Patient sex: M
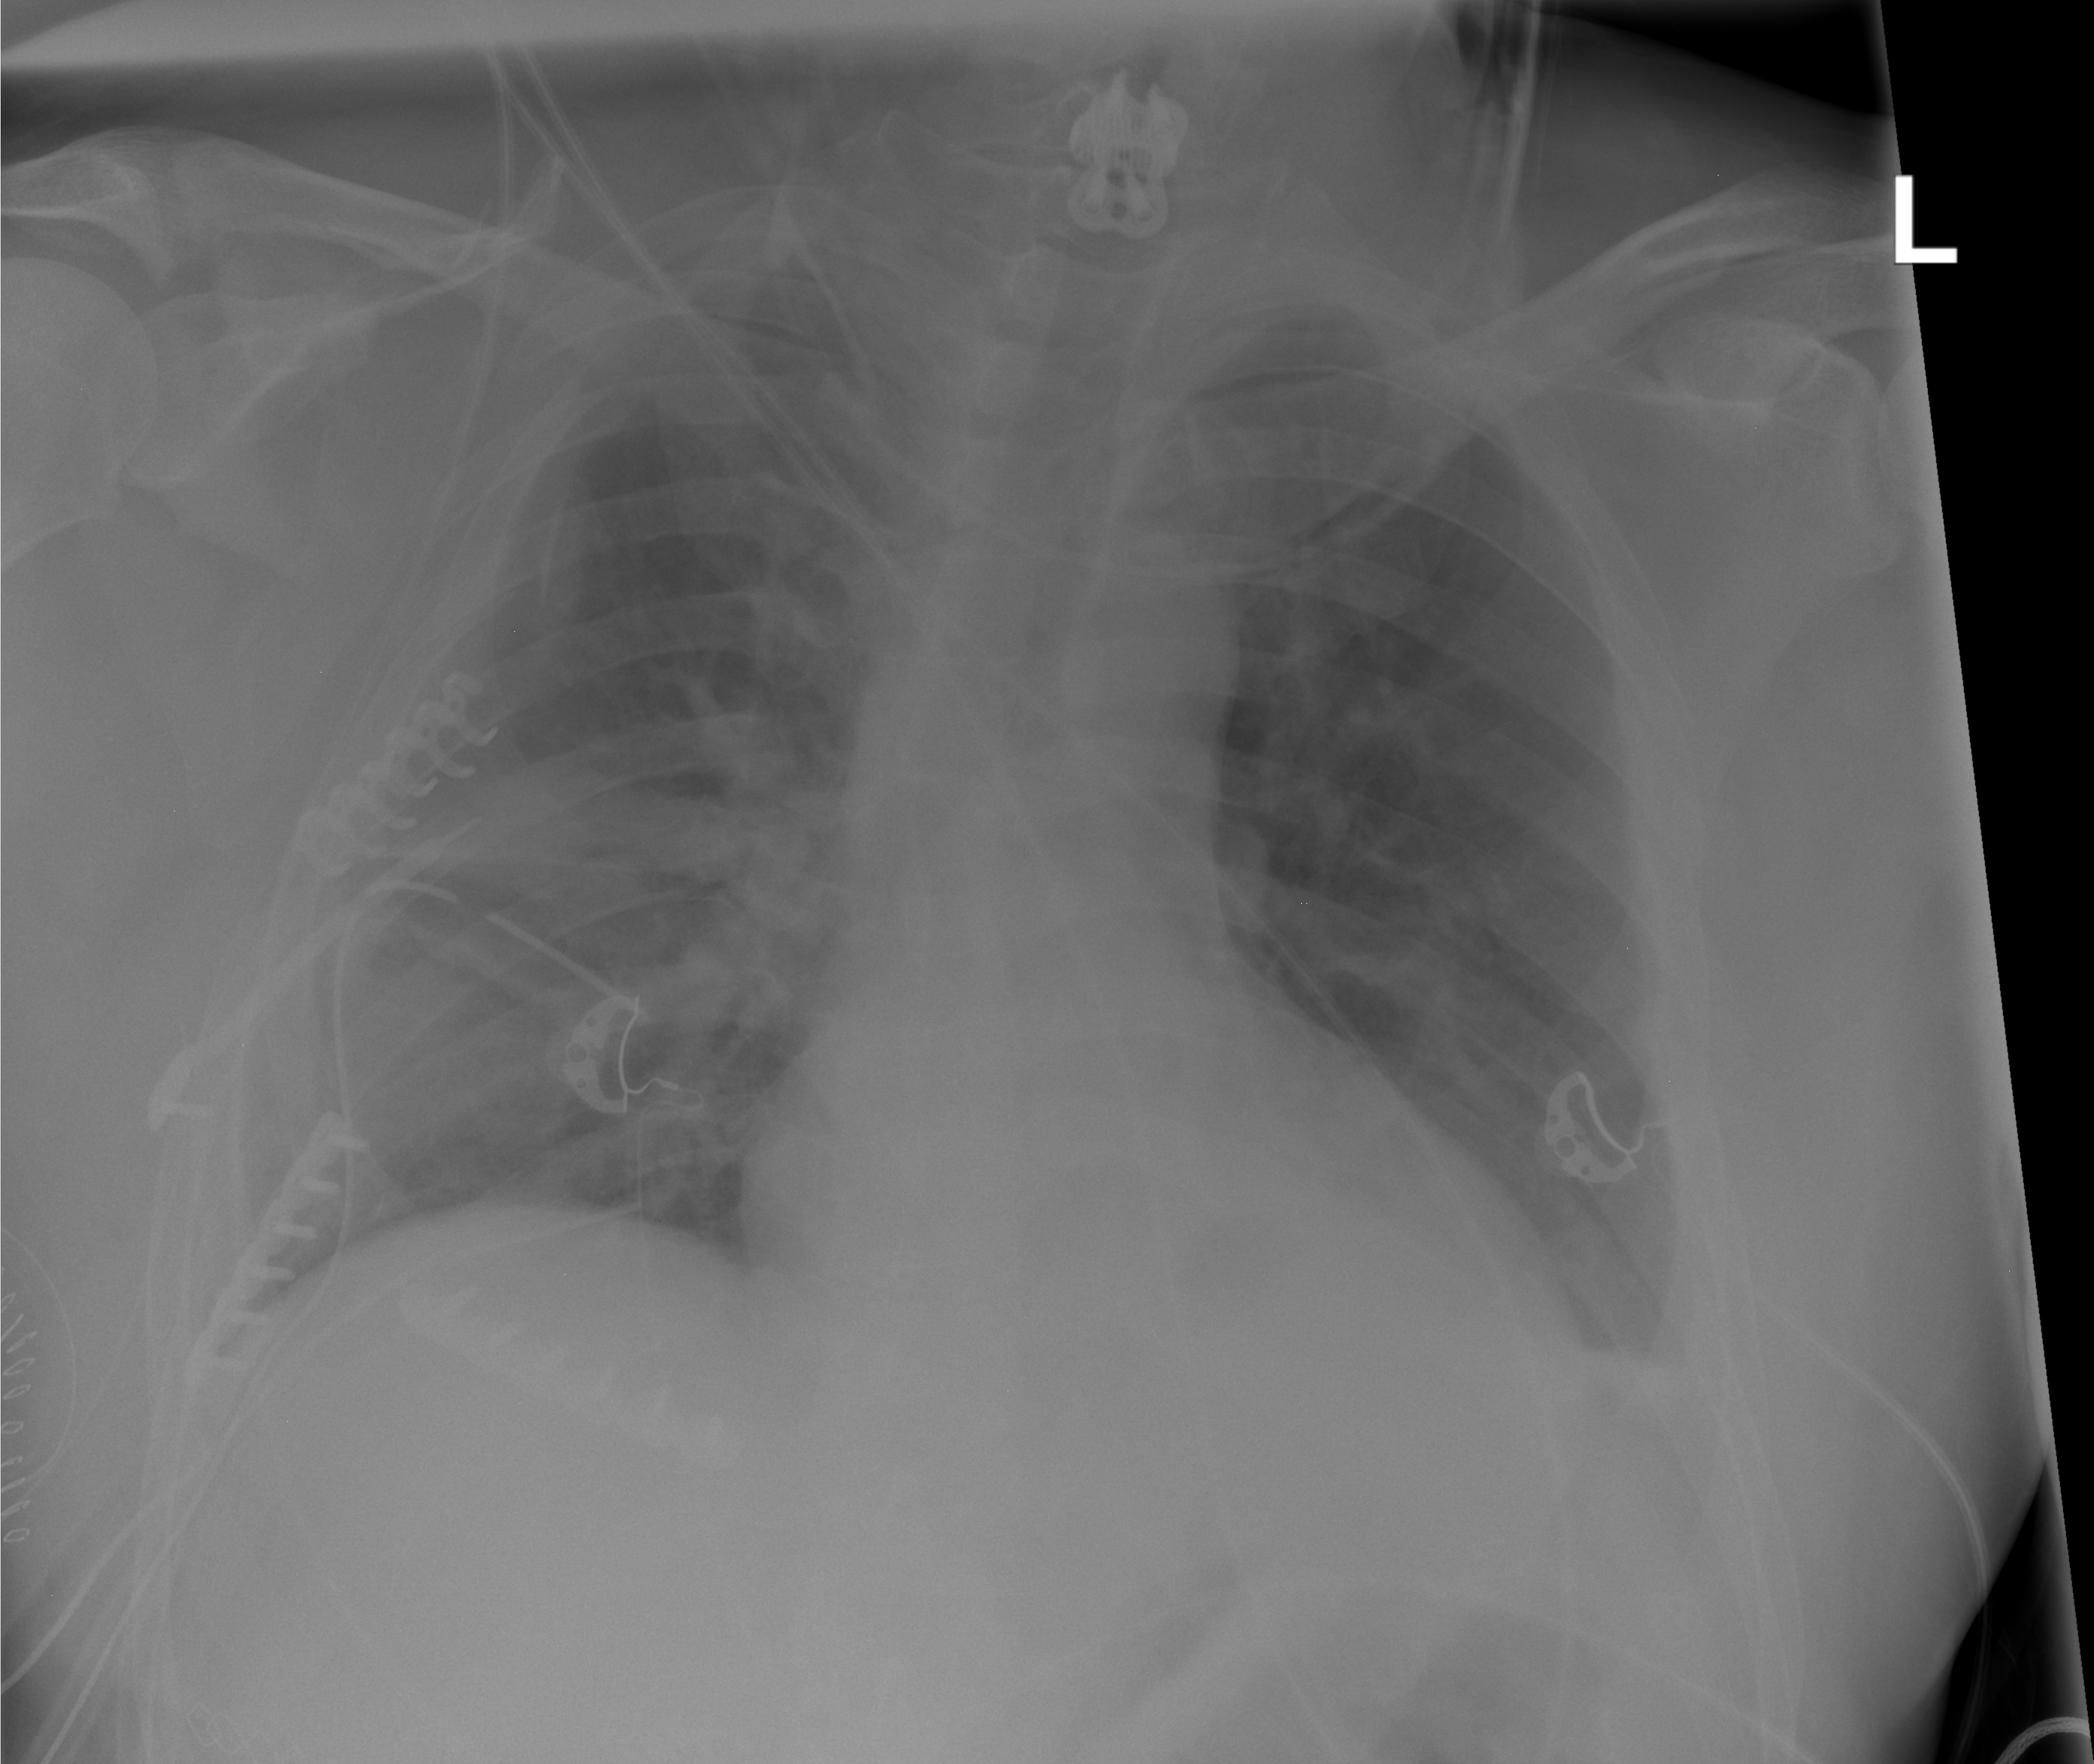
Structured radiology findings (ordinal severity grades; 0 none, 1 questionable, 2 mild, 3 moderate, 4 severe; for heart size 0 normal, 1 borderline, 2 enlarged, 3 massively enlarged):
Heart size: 1
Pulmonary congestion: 2
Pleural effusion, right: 0
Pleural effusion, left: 1
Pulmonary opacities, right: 2
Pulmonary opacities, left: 0
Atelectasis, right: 2
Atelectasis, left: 2